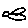
Label: bird